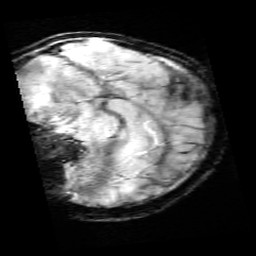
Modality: SWI
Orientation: sagittal
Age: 12
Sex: female
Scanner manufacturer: siemens
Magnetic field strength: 3 T
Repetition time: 0.027 s
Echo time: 0.02 s